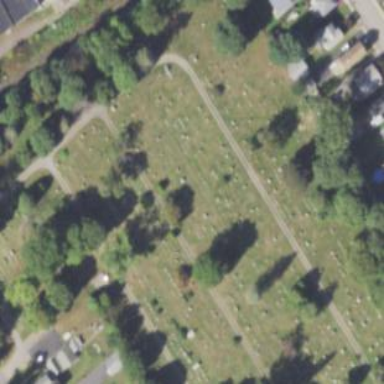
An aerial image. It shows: Cemetery.